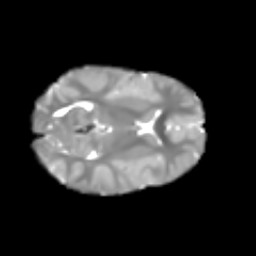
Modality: T2w
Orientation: axial
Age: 6
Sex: male
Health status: healthy